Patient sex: F
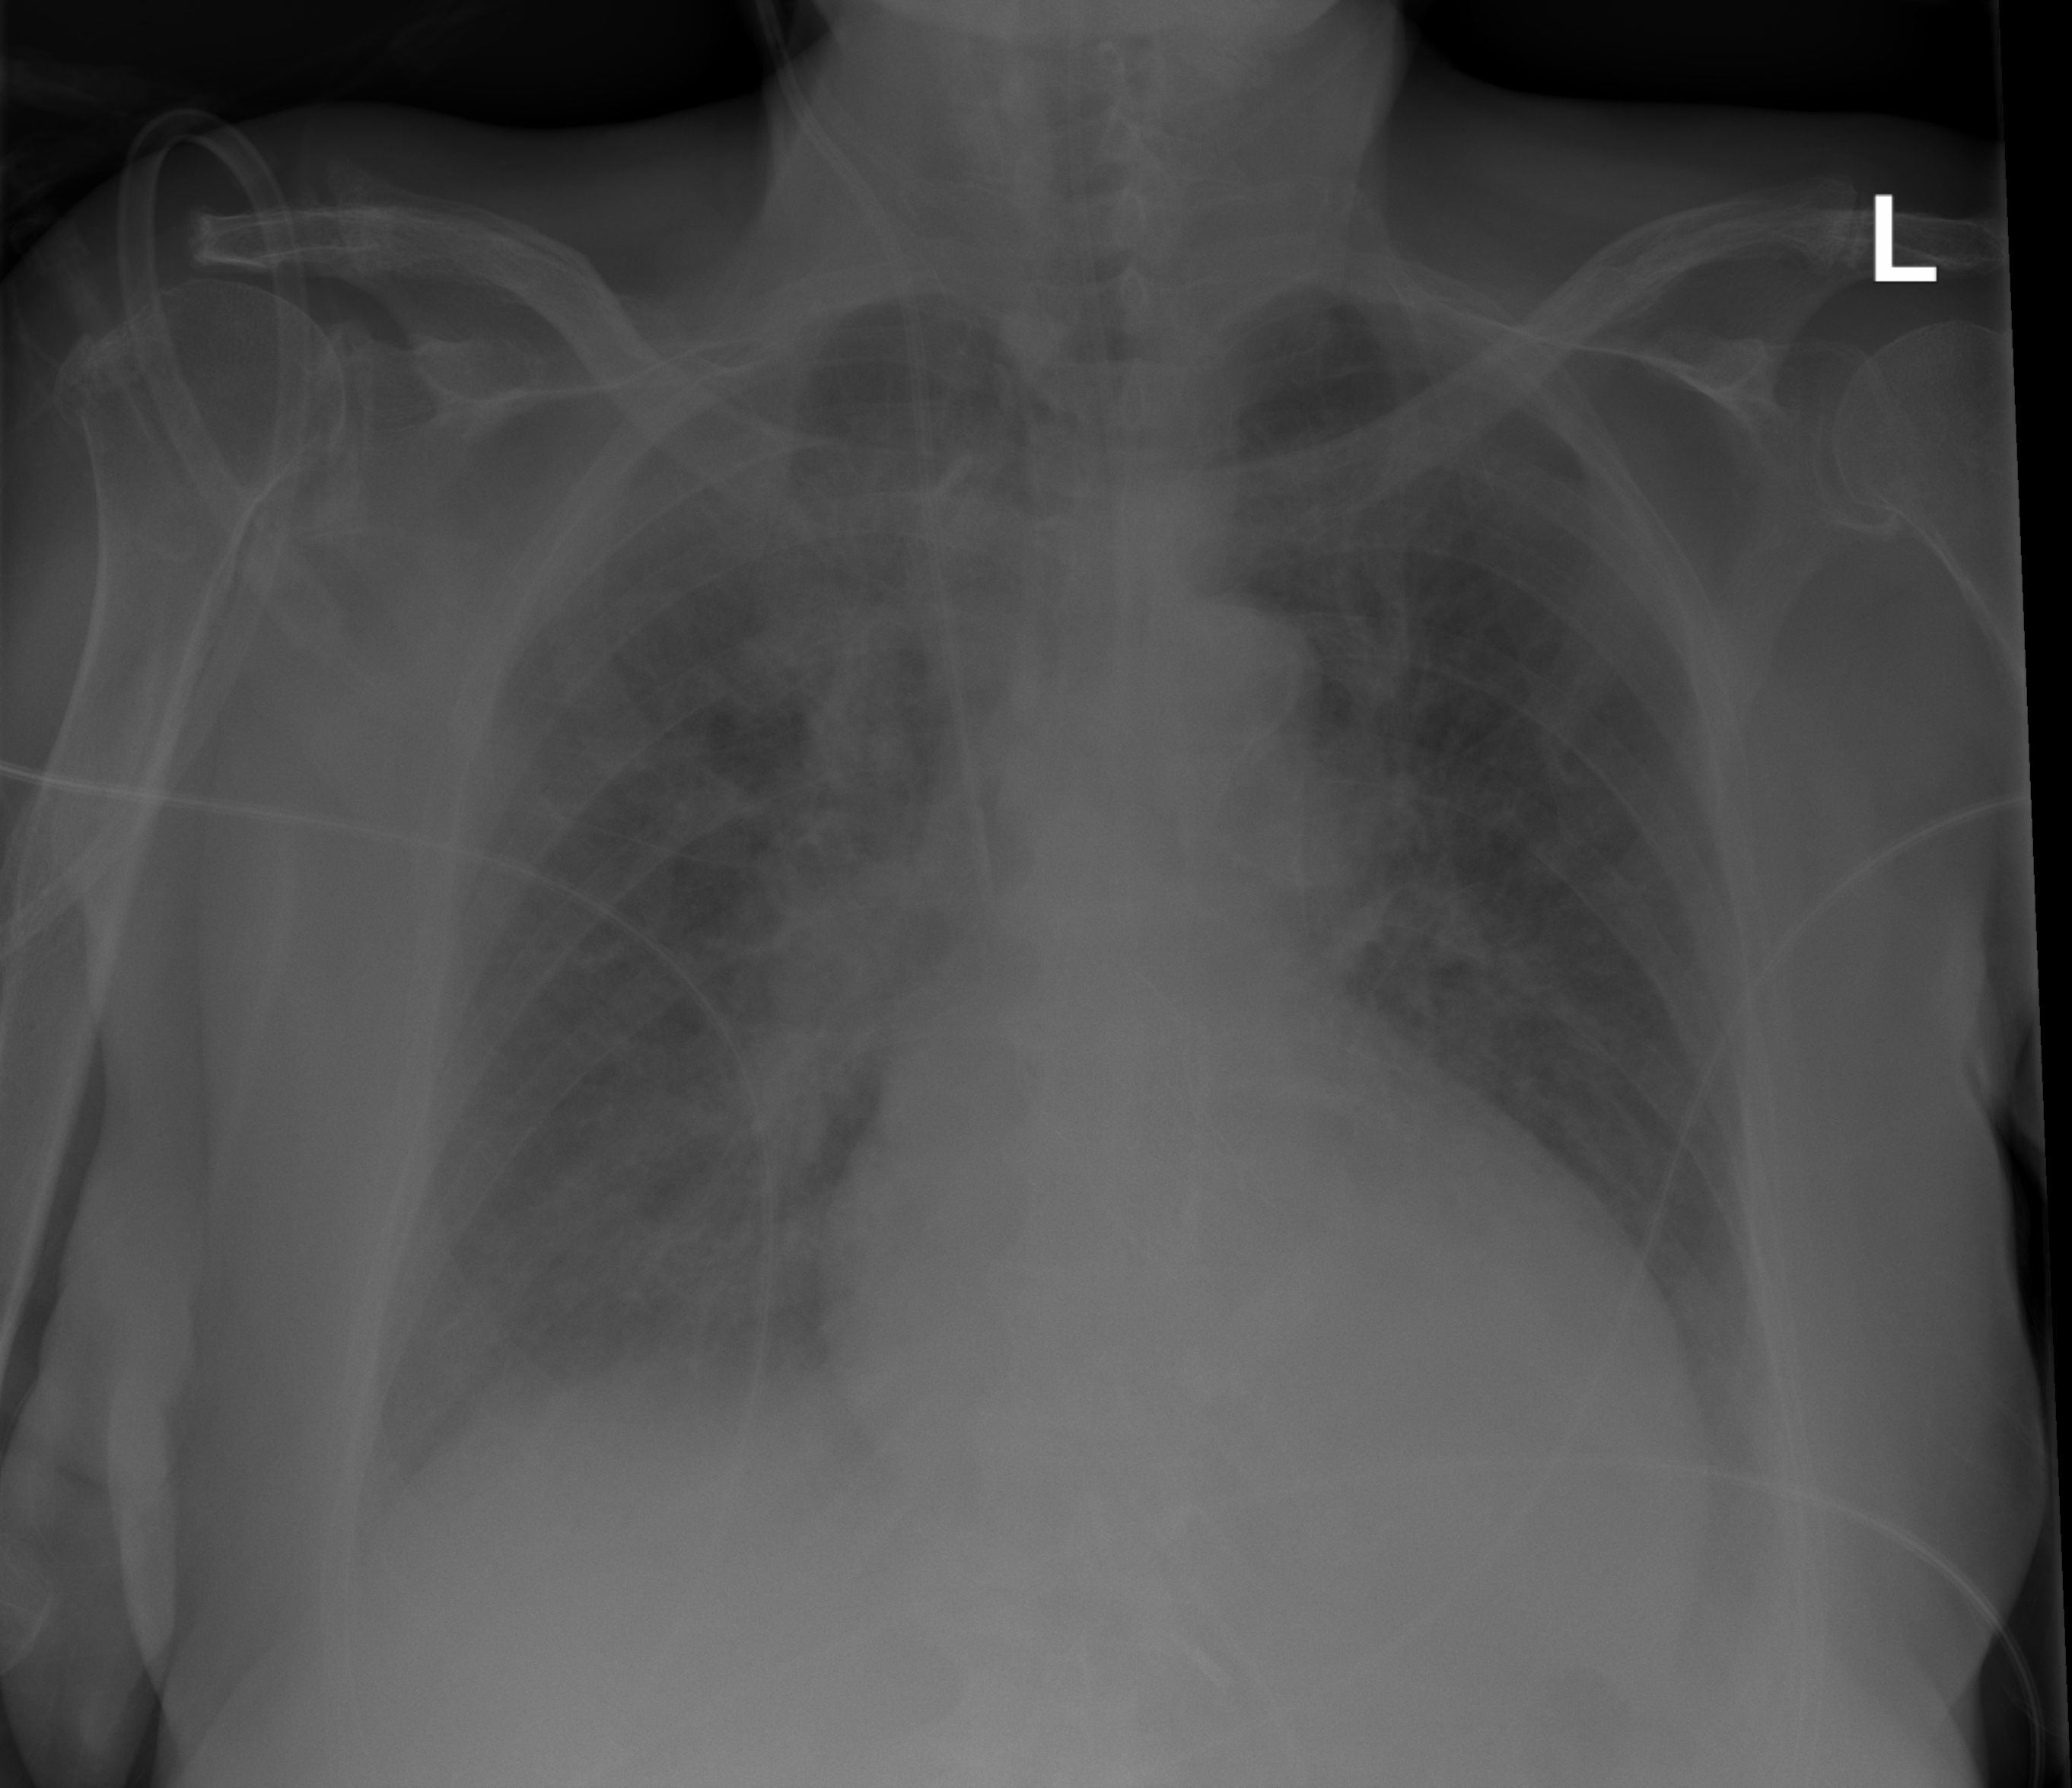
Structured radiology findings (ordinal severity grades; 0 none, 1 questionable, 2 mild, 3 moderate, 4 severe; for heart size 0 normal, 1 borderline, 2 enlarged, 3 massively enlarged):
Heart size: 2
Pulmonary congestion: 3
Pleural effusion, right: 2
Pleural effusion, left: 2
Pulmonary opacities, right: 3
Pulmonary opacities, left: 2
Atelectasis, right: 3
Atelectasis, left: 2